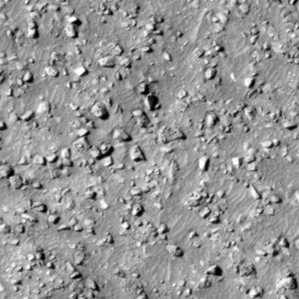
Label: non_frost